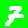
Digit: 7